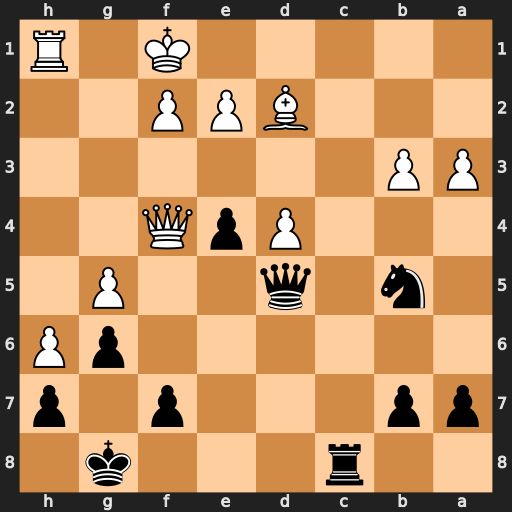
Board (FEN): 2r3k1/pp3p1p/6pP/1n1q2P1/3PpQ2/PP6/3BPP2/5K1R
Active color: b
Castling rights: -
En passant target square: -
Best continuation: e3 Rh4 exd2